Question: I am having a slight confusion of how lua_next really works. User defines a table:
'''
a={["a1"]=20,["a2"]=30}
'''
I want to print this table with a C++ code:
'''
inline int lua_print(lua_State* L)
{
wxString wxReturnStr=wxEmptyString;
wxString tempString=wxEmptyString;
int nargs = lua_gettop(L);
for (int i=1; i <= nargs; i++)
{
int type = lua_type(L, i);
switch (type)
{
case LUA_TNIL:
break;
case LUA_TBOOLEAN:
tempString<<(lua_toboolean(L, i) ? "true" : "false");
break;
case LUA_TNUMBER:
tempString<<lua_tonumber(L, i);
break;
case LUA_TSTRING:
tempString<<lua_tostring(L, i);
break;
case LUA_TTABLE:
{
lua_pushnil(L);
while(lua_next(L,-2))
{
const char* key=lua_tostring(L,-2);
double val=lua_tonumber(L,-1);
lua_pop(L,1);
tempString<<key<<"="<<val<<" ";
}
break;
}
default:
tempString<<lua_typename(L, type);
break;
}
wxReturnStr=wxReturnStr+tempString+"
";
tempString=wxEmptyString;
}
lua_pop(L,nargs);
'''
This code works very well when I call from Lua:
'''
print(a) -- Works well
'''
However, imagine I have a table in Lua as:
'''
b={["b1"]=10, ["b2"]=15}
'''
if I call the code as:
'''
print(a,b) -- Twice prints only contents of b
'''
My understanding with how lua_next work is in the following figure: [Edition #1]
Where is the bug?
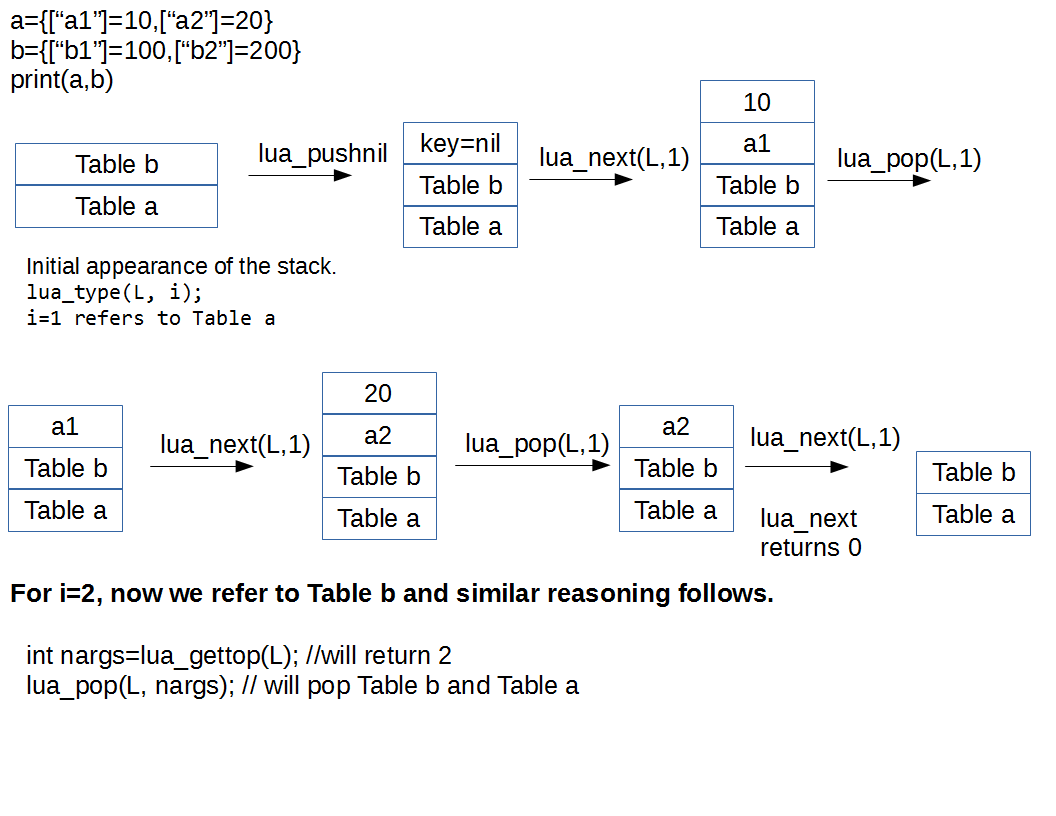
Answer: The bug is in 'lua_next(L, -2)' line, because -2 refers to stack top minus one, which happens here to be the last argument to 'print'.
Use 'lua_next(L, i)' instead.
Upd: Lua stack indexes are subject to float when moving code around at development stage, so the general advice is to pin indexes with sml 'int t = lua_gettop(L)' just after getting/pushing/considering values and to use that 't' instead of '-n' (though this specific case appears to be sort of a keystroke bug.)